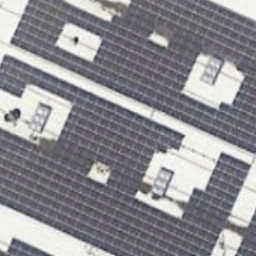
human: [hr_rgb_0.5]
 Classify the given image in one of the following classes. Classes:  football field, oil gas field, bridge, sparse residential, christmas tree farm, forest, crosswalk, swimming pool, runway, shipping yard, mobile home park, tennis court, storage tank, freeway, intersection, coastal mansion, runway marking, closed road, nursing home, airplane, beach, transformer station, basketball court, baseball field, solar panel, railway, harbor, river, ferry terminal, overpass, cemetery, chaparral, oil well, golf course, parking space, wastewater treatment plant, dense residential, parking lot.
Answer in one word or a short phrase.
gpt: solar panel